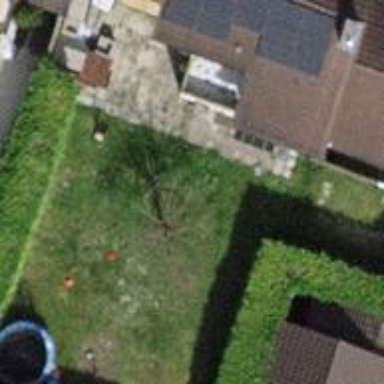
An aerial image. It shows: Garden surrounded by fence.